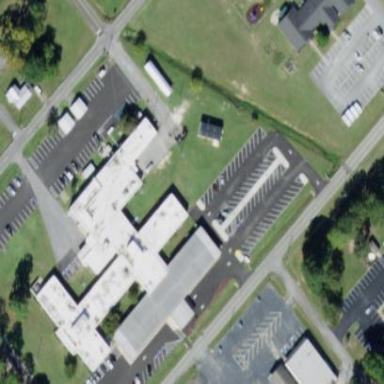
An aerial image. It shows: Healthcare facility identified as hospital.